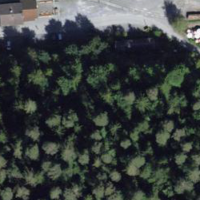
EUNIS habitat code: 43
Species observed at this site:
Lamium album